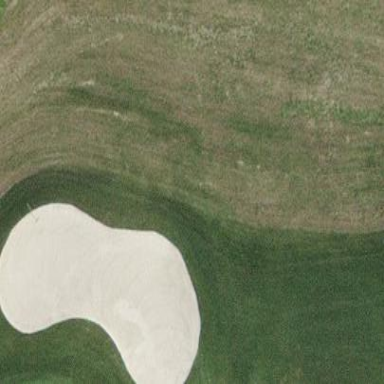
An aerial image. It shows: Bunker on golf course.